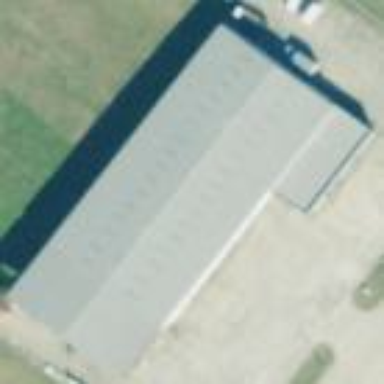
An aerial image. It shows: Industrial building.